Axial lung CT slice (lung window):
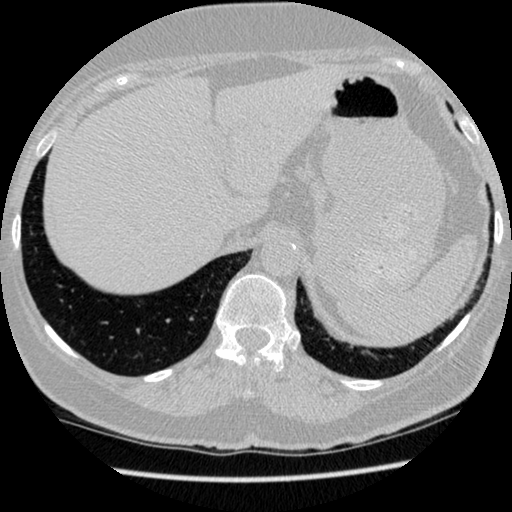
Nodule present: no